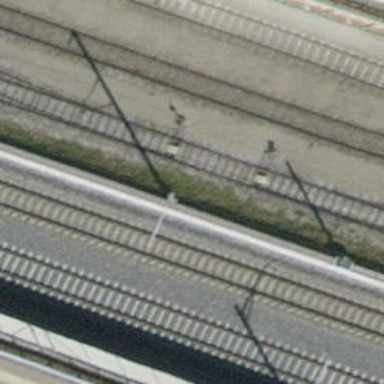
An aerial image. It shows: Railway switch.